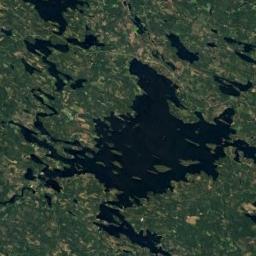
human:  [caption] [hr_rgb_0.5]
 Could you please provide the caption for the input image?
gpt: There are numerous lakes of different shapes and sizes .

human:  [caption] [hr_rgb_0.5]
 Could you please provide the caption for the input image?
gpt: The shape of the lake is different .

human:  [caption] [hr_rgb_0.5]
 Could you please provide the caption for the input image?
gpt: Some lakes of different sizes with borders that are not obvious lie on a plain covered with vegetation and the water is dark blue .

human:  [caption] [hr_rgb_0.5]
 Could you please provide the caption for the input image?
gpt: There is an irregular deep blue lake on the ground with green vegetation .

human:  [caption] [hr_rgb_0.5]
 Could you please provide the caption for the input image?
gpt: There are meadows around the lakes .